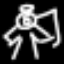
Label: angel